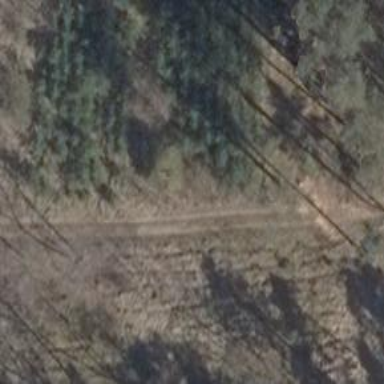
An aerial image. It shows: Track with grade3 tracktype.